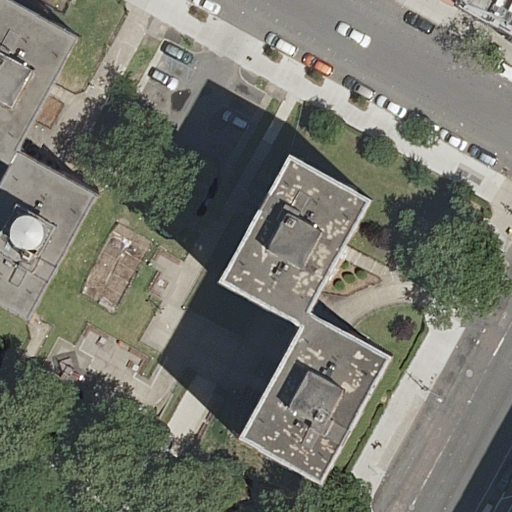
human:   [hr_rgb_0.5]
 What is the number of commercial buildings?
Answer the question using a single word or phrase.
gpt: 0

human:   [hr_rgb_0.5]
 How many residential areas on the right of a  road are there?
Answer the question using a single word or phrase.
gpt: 0

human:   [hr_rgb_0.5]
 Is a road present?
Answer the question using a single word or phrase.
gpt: yes

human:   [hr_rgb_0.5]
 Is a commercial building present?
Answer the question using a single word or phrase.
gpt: no

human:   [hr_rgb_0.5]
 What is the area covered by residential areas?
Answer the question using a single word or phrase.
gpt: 284m2

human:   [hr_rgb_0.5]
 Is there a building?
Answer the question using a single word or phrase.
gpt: yes

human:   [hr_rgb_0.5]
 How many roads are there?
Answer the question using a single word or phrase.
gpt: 4

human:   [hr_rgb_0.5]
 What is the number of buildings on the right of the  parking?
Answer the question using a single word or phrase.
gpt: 2

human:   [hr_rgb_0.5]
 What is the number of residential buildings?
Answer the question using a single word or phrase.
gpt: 3

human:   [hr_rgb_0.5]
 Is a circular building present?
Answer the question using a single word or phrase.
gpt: no

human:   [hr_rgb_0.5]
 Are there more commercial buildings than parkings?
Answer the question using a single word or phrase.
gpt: no

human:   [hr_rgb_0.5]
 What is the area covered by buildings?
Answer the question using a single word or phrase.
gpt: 1201m2

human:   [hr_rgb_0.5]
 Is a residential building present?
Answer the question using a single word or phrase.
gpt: yes

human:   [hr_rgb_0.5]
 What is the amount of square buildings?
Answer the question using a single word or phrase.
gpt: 0

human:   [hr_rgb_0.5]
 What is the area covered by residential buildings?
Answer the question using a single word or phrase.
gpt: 1201m2

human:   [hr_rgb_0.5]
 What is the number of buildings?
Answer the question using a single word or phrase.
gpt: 3

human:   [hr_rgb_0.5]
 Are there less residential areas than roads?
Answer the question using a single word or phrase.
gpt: yes

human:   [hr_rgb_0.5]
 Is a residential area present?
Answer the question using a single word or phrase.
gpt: yes

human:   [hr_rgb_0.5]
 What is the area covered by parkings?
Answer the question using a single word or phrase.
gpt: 753m2

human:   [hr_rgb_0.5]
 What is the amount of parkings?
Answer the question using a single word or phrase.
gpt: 1

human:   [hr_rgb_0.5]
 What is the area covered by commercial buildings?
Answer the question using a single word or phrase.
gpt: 0m2

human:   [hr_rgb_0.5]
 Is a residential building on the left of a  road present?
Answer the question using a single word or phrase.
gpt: yes

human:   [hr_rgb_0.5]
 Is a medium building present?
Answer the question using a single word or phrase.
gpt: yes

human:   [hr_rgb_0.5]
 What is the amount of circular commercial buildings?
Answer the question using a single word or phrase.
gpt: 0

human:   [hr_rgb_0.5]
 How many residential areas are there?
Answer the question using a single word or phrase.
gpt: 1

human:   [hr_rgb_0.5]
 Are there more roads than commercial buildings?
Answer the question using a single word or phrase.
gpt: yes

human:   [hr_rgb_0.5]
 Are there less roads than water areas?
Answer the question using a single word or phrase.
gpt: no

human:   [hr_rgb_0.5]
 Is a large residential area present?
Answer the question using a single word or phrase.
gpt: no

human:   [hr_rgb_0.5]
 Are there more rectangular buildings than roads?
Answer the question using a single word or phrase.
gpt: no

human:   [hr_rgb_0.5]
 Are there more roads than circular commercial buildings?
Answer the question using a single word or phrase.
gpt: yes

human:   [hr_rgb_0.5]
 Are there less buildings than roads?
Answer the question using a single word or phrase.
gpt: yes

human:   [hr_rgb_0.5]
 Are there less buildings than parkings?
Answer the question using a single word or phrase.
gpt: no

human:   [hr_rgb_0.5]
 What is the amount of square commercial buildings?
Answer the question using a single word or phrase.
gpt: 0

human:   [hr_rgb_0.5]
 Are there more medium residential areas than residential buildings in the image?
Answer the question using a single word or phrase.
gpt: no

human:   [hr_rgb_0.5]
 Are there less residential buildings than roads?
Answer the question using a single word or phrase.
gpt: yes

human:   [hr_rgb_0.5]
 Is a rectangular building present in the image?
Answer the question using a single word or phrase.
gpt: yes

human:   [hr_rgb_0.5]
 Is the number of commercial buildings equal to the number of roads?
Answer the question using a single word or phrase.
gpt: no

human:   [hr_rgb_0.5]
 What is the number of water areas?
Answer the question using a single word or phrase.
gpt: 0

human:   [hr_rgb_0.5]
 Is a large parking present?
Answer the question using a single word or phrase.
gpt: yes

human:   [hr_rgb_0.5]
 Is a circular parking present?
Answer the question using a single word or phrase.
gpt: no

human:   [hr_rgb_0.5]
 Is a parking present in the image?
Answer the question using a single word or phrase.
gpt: yes

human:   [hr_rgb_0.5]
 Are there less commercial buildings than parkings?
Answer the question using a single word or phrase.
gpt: yes

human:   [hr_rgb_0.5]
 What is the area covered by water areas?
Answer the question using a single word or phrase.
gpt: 0m2

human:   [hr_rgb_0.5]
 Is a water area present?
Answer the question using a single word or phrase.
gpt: no

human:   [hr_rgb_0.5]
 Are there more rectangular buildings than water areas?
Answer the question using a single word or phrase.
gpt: yes

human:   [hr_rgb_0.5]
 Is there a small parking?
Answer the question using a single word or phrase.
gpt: no

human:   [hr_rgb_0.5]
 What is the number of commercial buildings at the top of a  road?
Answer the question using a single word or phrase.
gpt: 0

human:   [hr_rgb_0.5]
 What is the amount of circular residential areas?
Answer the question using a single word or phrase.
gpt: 0

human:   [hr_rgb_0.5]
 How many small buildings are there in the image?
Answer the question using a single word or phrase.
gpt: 1

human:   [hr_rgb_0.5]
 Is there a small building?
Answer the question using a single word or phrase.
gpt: yes

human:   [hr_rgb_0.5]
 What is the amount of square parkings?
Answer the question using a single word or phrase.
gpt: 0

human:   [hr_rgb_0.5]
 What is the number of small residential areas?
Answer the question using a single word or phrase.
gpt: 0

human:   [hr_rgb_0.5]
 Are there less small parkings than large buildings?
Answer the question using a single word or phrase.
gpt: yes

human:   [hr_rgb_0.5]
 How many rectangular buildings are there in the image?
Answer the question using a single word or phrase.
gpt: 2

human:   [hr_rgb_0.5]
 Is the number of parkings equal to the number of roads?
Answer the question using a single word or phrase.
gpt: no

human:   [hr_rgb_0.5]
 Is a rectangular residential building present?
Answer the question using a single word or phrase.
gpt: yes

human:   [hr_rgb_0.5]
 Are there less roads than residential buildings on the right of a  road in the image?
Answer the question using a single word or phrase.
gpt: no

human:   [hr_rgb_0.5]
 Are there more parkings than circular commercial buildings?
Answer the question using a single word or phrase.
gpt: yes

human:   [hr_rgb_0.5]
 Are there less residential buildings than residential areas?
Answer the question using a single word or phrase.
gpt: no

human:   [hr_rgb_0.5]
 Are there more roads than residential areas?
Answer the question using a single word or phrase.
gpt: yes

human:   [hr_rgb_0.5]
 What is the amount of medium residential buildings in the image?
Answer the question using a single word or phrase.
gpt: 1

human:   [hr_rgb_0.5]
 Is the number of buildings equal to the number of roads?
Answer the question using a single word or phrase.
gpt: no

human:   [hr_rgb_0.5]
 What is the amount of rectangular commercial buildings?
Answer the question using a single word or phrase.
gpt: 0

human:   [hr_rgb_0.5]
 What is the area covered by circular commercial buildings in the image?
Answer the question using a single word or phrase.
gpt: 0m2